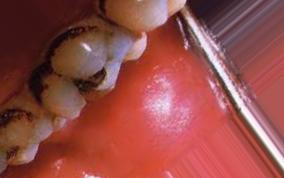
Condition: Tooth Discoloration